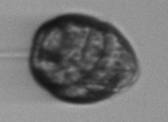
Label: Margalefidinium